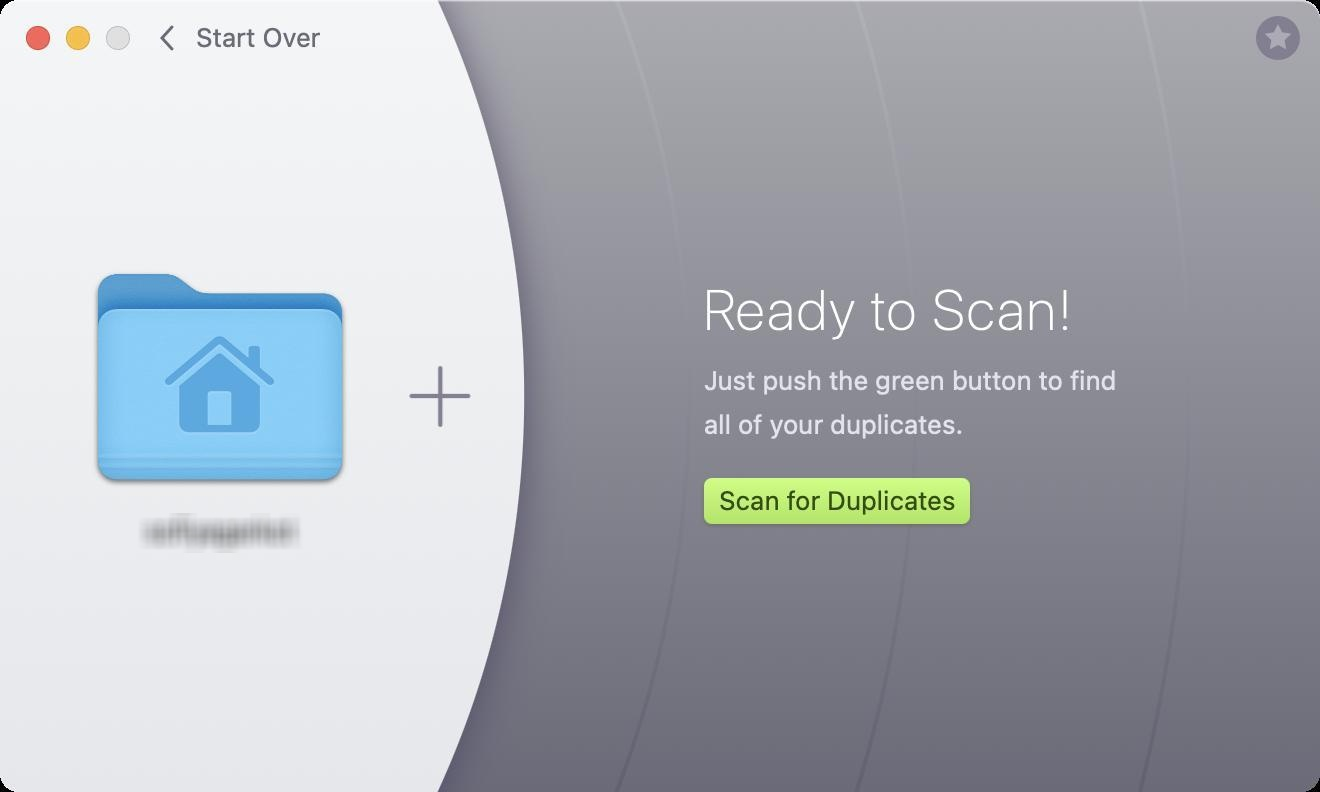
Accessibility tree:
{"name": "Gemini_2", "role": "AXWindow", "description": null, "role_description": "standard window", "value": null, "position": "534.00;379.00", "size": "660;396", "children": [{"name": null, "role": "AXGroup", "description": null, "role_description": "group", "value": null, "position": "0.00;0.00", "size": "660;396", "children": [{"name": null, "role": "AXScrollArea", "description": null, "role_description": "scroll area", "value": null, "position": "20.00;117.00", "size": "180;162", "children": [{"name": null, "role": "AXTable", "description": null, "role_description": "table", "value": null, "position": "20.00;117.00", "size": "195;162", "children": [{"name": null, "role": "AXRow", "description": null, "role_description": "table row", "value": null, "position": "20.00;117.00", "size": "195;162", "children": [{"name": null, "role": "AXCell", "description": null, "role_description": "cell", "value": null, "position": "26.00;118.00", "size": "168;160", "children": [{"name": null, "role": "AXStaticText", "description": null, "role_description": "text", "value": "sofiyagarkot", "position": "68.50;256.00", "size": "83;17", "children": []}, {"name": null, "role": "AXImage", "description": "", "role_description": "image", "value": null, "position": "43.50;121.00", "size": "133;133", "children": []}]}]}, {"name": null, "role": "AXColumn", "description": null, "role_description": "column", "value": null, "position": "20.00;117.00", "size": "180;162", "children": []}]}]}, {"name": "", "role": "AXButton", "description": "Add more scan locations…", "role_description": "button", "value": null, "position": "204.00;182.00", "size": "32;32", "children": []}, {"name": "Scan_for_Duplicates", "role": "AXButton", "description": "Scan for Duplicates", "role_description": "button", "value": null, "position": "342.00;239.00", "size": "153;24", "children": []}, {"name": null, "role": "AXStaticText", "description": null, "role_description": "text", "value": "Ready to Scan!", "position": "350.00;137.00", "size": "257;34", "children": []}, {"name": null, "role": "AXStaticText", "description": null, "role_description": "text", "value": "Just push the green button to find\nall of your duplicates.", "position": "350.00;181.00", "size": "257;39", "children": []}]}, {"name": null, "role": "AXButton", "description": "Show Achievements", "role_description": "button", "value": null, "position": "626.00;6.00", "size": "26;28", "children": []}, {"name": null, "role": "AXButton", "description": "Custom View", "role_description": "button", "value": null, "position": "76.00;0.00", "size": "212;38", "children": [{"name": "Start_Over", "role": "AXButton", "description": "Start Over", "role_description": "button", "value": null, "position": "70.00;7.50", "size": "106;23", "children": []}]}, {"name": null, "role": "AXButton", "description": null, "role_description": "close button", "value": null, "position": "12.00;11.00", "size": "14;16", "children": []}, {"name": null, "role": "AXButton", "description": null, "role_description": "zoom button", "value": null, "position": "52.00;11.00", "size": "14;16", "children": [{"name": null, "role": "AXGroup", "description": null, "role_description": "group", "value": null, "position": "52.00;11.00", "size": "14;16", "children": [{"name": null, "role": "AXGroup", "description": null, "role_description": "group", "value": null, "position": "52.00;11.00", "size": "14;16", "children": []}]}]}, {"name": null, "role": "AXButton", "description": null, "role_description": "minimize button", "value": null, "position": "32.00;11.00", "size": "14;16", "children": []}]}